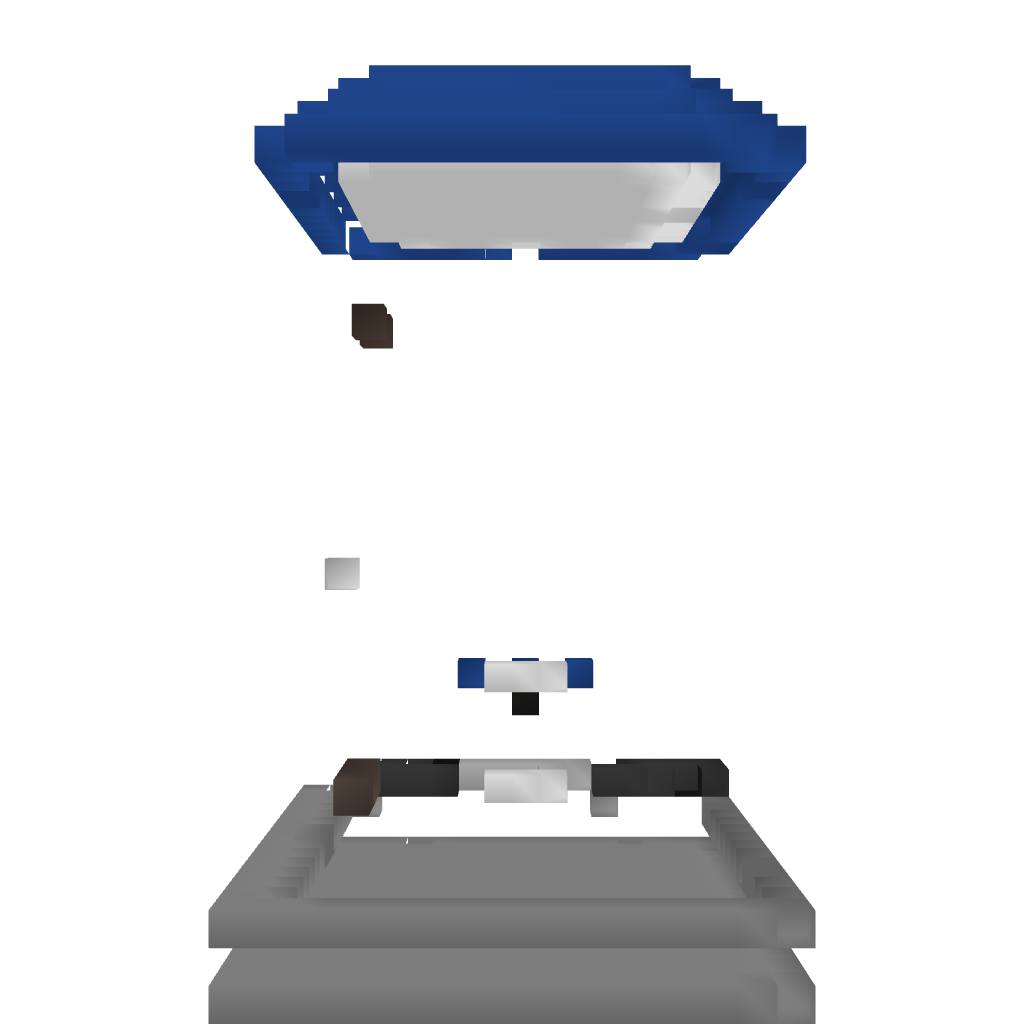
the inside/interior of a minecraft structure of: Obi's Pokemart